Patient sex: F
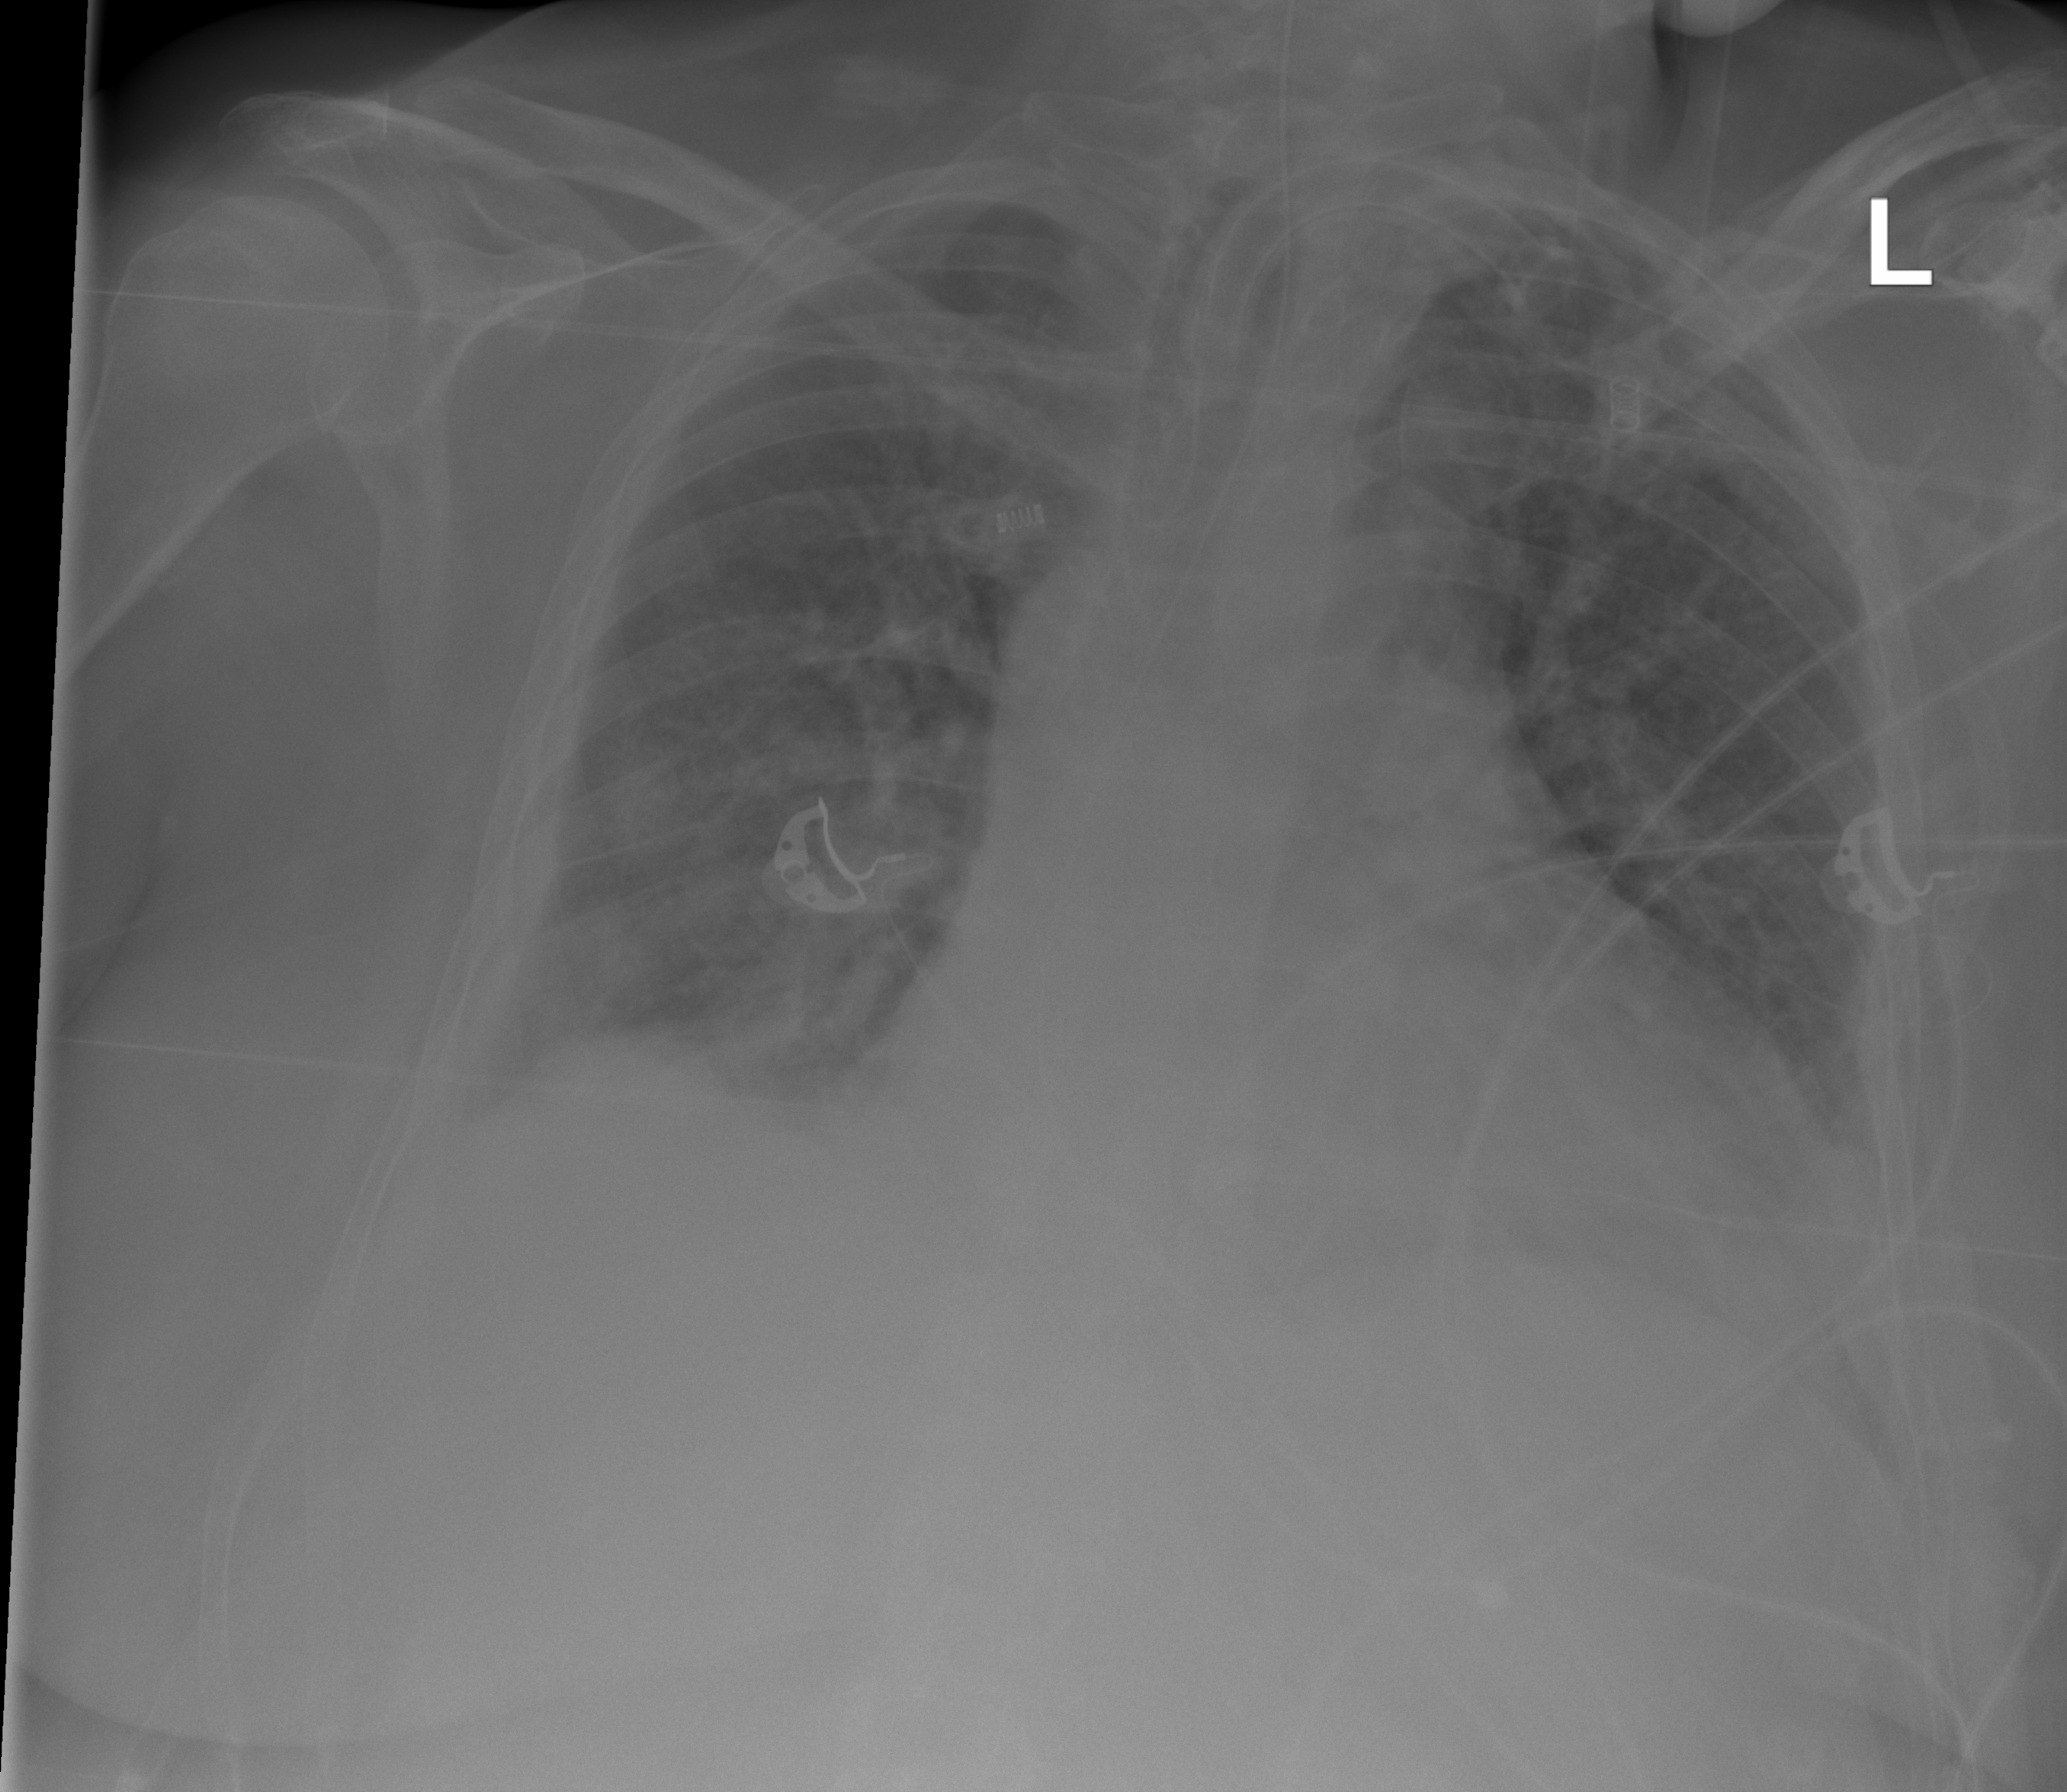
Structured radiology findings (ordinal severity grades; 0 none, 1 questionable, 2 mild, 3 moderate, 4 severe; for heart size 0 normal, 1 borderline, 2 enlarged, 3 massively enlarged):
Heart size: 2
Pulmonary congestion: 2
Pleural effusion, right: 2
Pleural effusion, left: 2
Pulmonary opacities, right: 2
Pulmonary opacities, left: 2
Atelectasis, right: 2
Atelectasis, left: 2